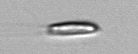
Label: Chrysochromulina